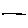
Label: line